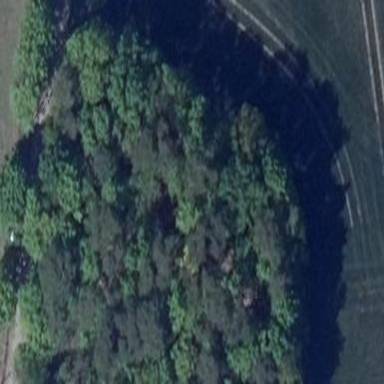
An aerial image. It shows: Forest area.